Aerial crown-view tile of a tropical tree (Barro Colorado Island, Panama), acquired 20241216:
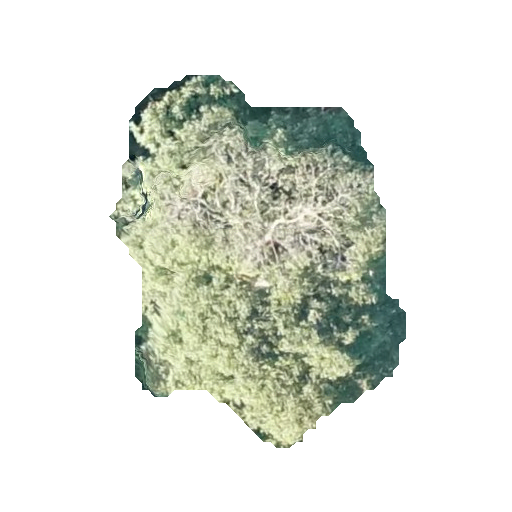
Species: Astronium graveolens
GBIF accepted scientific name: Astronium graveolens
Crown area: 112.53 m²